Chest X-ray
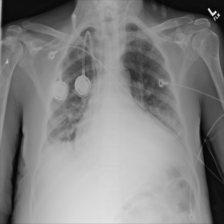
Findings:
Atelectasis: positive
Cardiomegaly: negative
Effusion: negative
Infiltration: negative
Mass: negative
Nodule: negative
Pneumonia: negative
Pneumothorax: negative
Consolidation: negative
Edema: negative
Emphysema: negative
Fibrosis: negative
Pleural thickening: negative
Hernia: negative